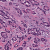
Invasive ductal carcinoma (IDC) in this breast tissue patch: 1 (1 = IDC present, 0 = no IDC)